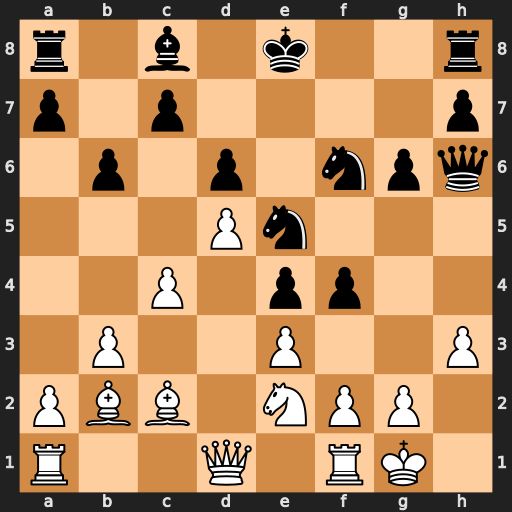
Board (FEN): r1b1k2r/p1p4p/1p1p1npq/3Pn3/2P1pp2/1P2P2P/PBB1NPP1/R2Q1RK1
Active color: w
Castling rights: kq
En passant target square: -
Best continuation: exf4 Nf3+ gxf3